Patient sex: F
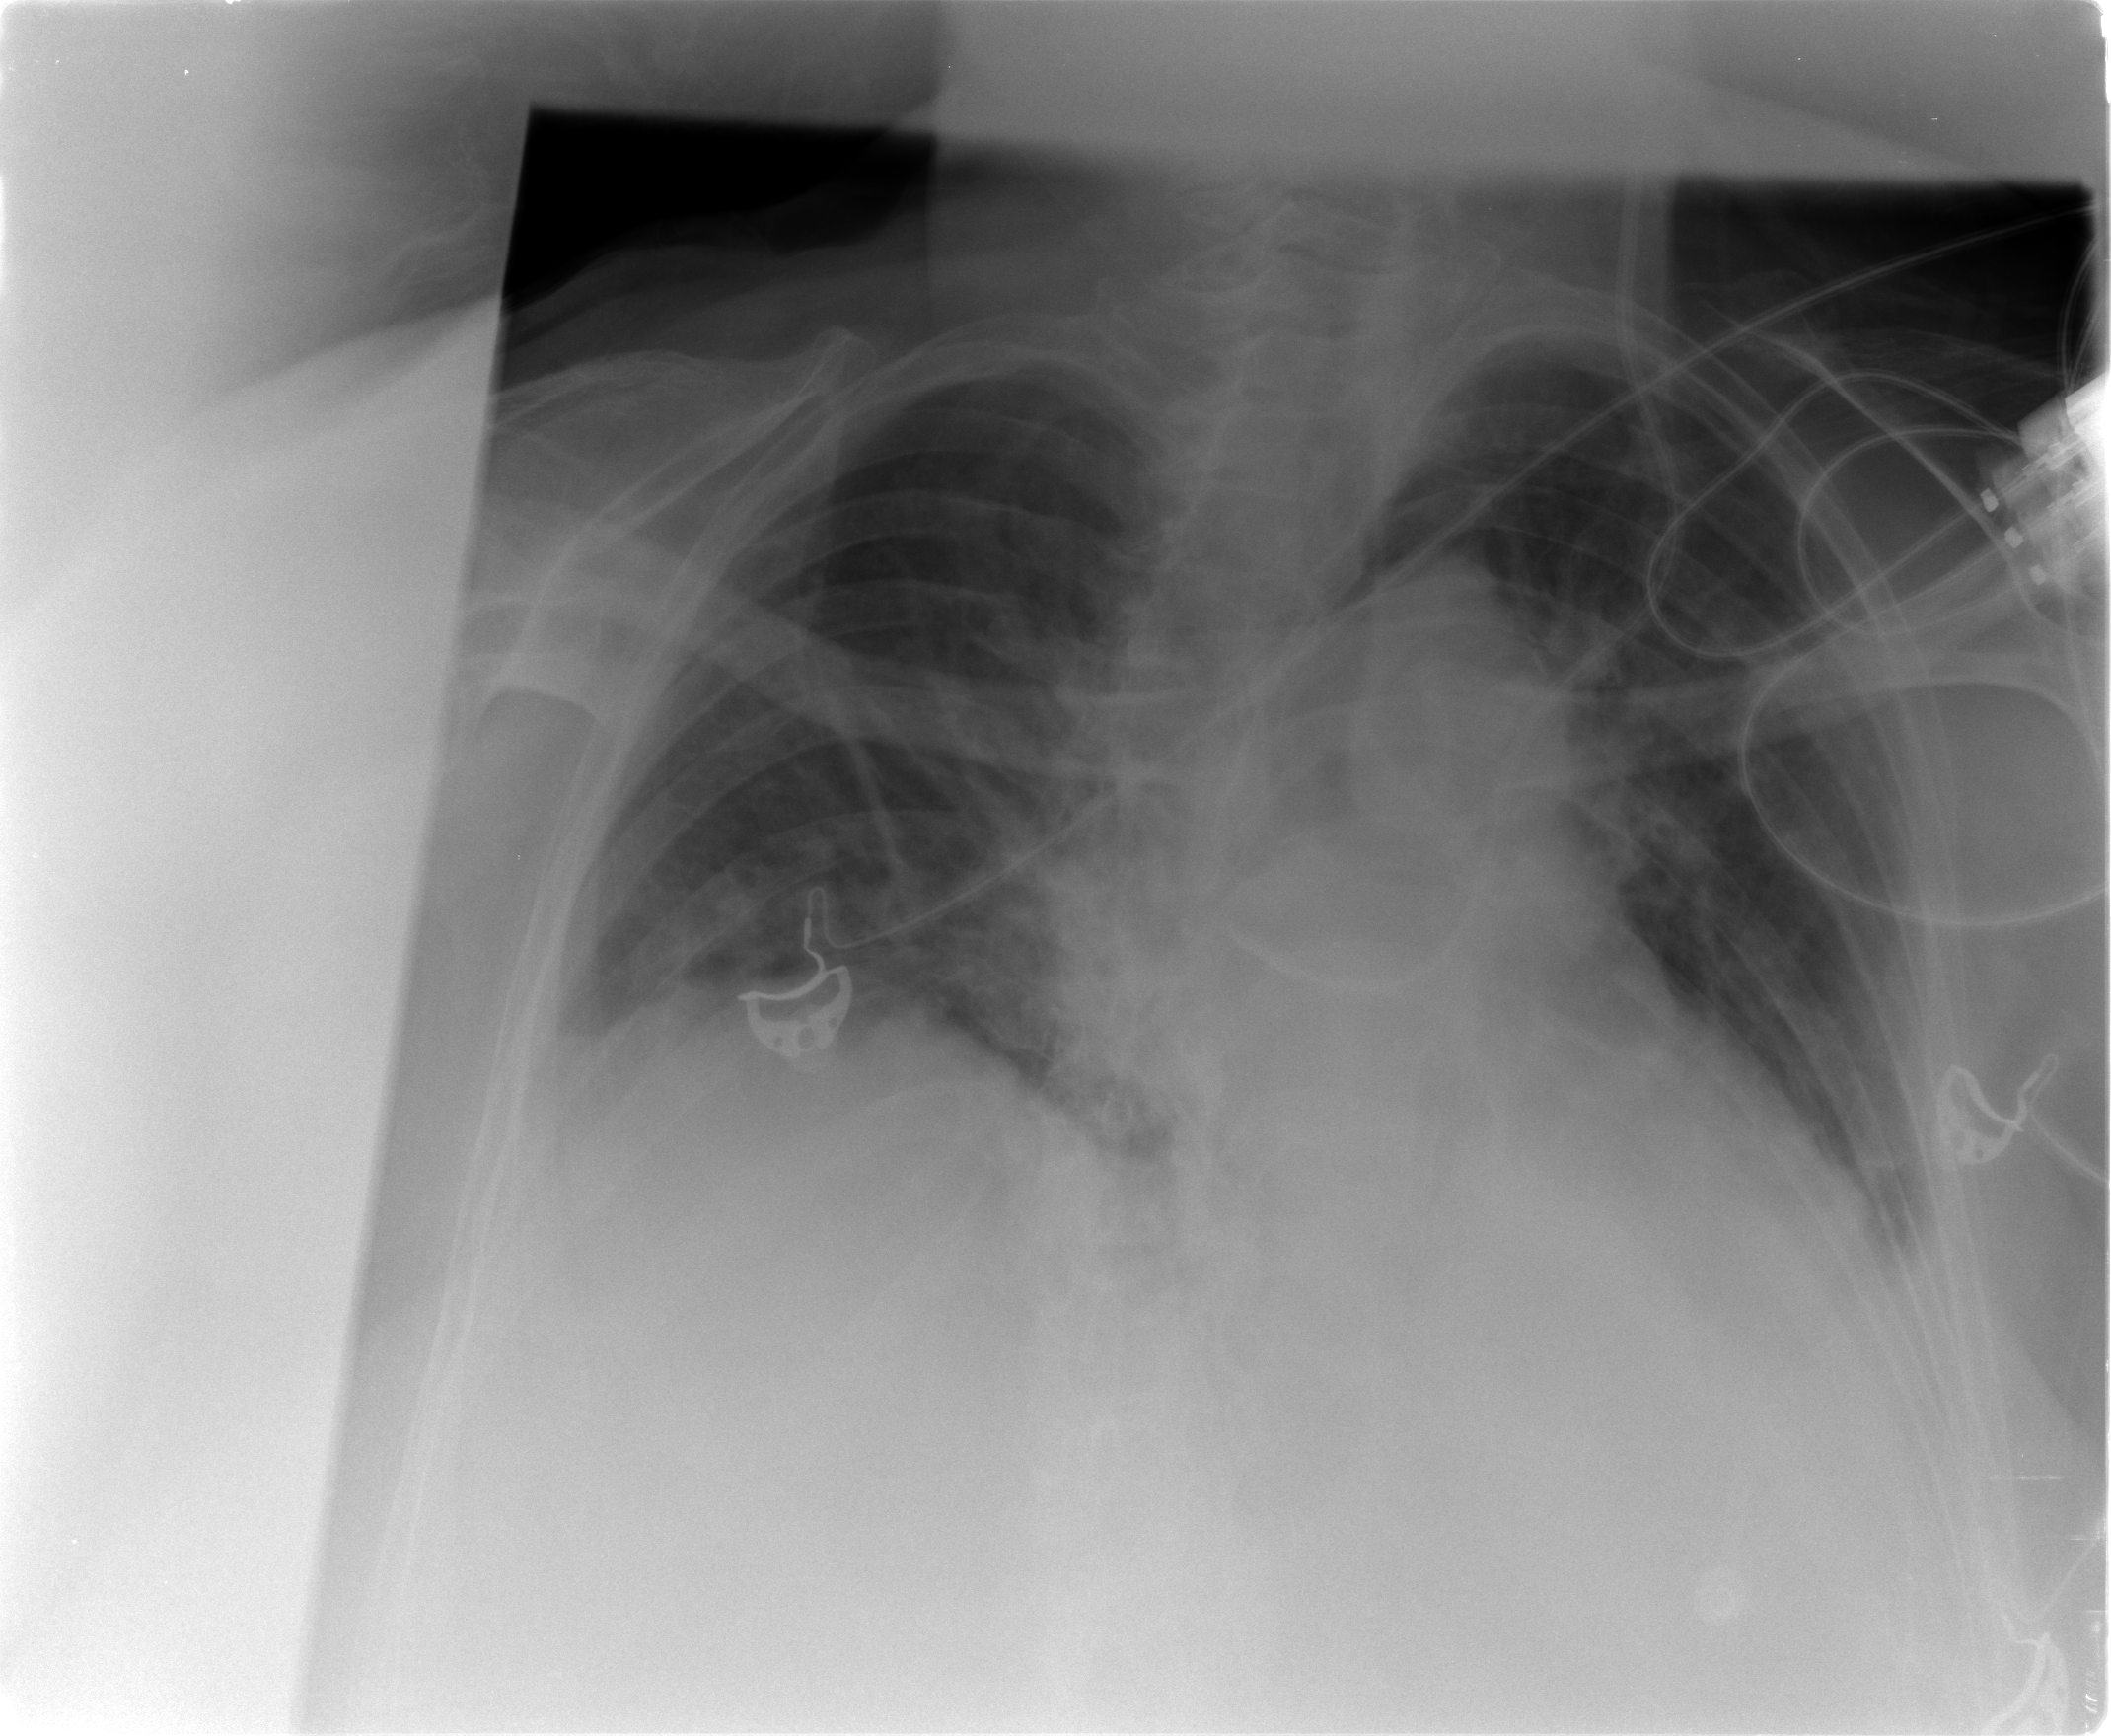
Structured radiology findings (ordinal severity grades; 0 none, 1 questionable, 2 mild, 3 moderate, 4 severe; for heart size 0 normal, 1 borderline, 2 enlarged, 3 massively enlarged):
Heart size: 1
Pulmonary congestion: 2
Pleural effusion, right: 2
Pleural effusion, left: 2
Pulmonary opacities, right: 0
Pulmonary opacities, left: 0
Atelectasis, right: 2
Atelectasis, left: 2